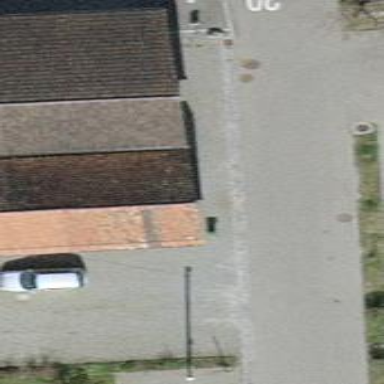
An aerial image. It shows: Garage.